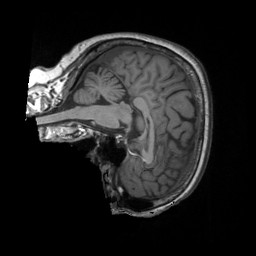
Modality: T1w
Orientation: sagittal
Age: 62
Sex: female
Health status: ill
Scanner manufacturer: siemens
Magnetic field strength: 3 T
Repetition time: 1.9 s
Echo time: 0.00247 s